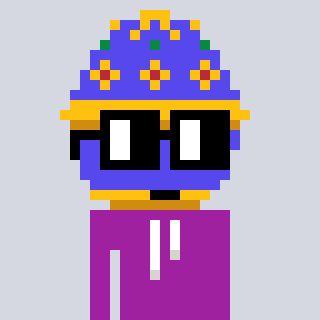
a pixel art character with square black glasses, a faberge-shaped head and a magenta-colored body on a cool background